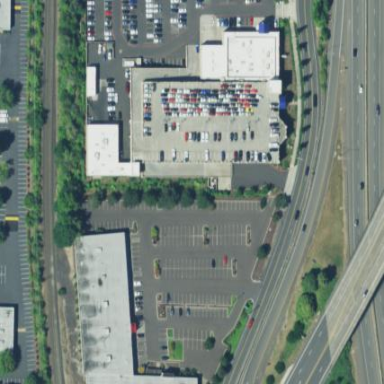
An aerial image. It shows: Car shop building.